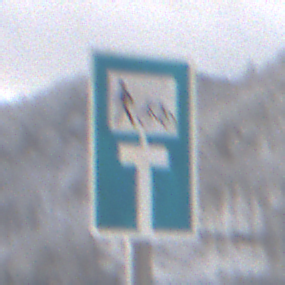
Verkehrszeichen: SackgasseRadverkehrFussgaengerDurchlaessig
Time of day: MorningAfternoon
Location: Outdoor (Nature)
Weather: PartlyCloudy
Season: Winter
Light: Natural